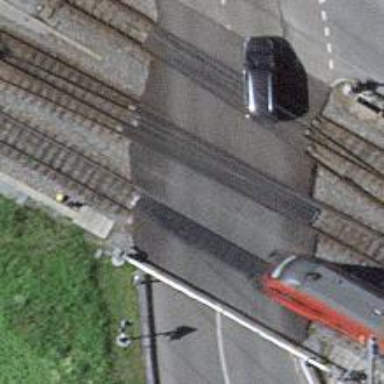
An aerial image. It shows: Level crossing with double half barrier.